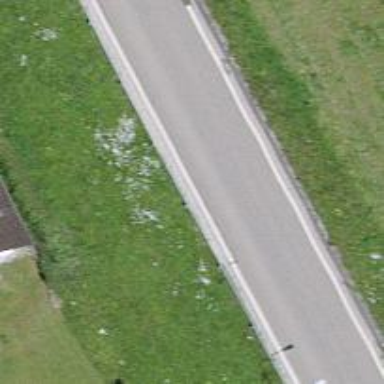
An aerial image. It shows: Tertiary road.